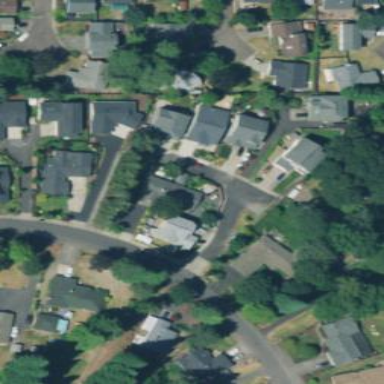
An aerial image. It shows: Residential area composed of single-family homes.